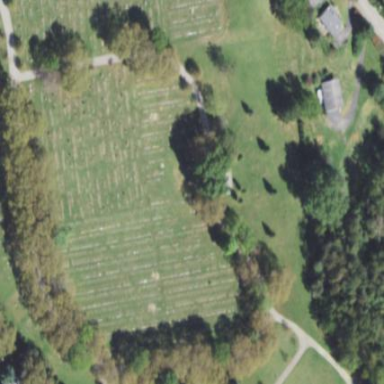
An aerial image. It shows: Cemetery.